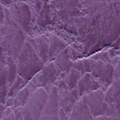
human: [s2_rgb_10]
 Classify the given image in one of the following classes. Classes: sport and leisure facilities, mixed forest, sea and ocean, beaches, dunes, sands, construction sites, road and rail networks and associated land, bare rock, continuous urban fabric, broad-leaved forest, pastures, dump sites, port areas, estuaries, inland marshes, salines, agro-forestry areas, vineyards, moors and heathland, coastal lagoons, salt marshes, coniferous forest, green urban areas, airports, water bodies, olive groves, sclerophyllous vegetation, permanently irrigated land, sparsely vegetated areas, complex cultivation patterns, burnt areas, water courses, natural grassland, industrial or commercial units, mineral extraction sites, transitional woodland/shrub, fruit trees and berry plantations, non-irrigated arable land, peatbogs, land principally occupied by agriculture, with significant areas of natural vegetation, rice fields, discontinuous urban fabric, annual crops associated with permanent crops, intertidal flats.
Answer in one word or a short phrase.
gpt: sea and ocean